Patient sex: M
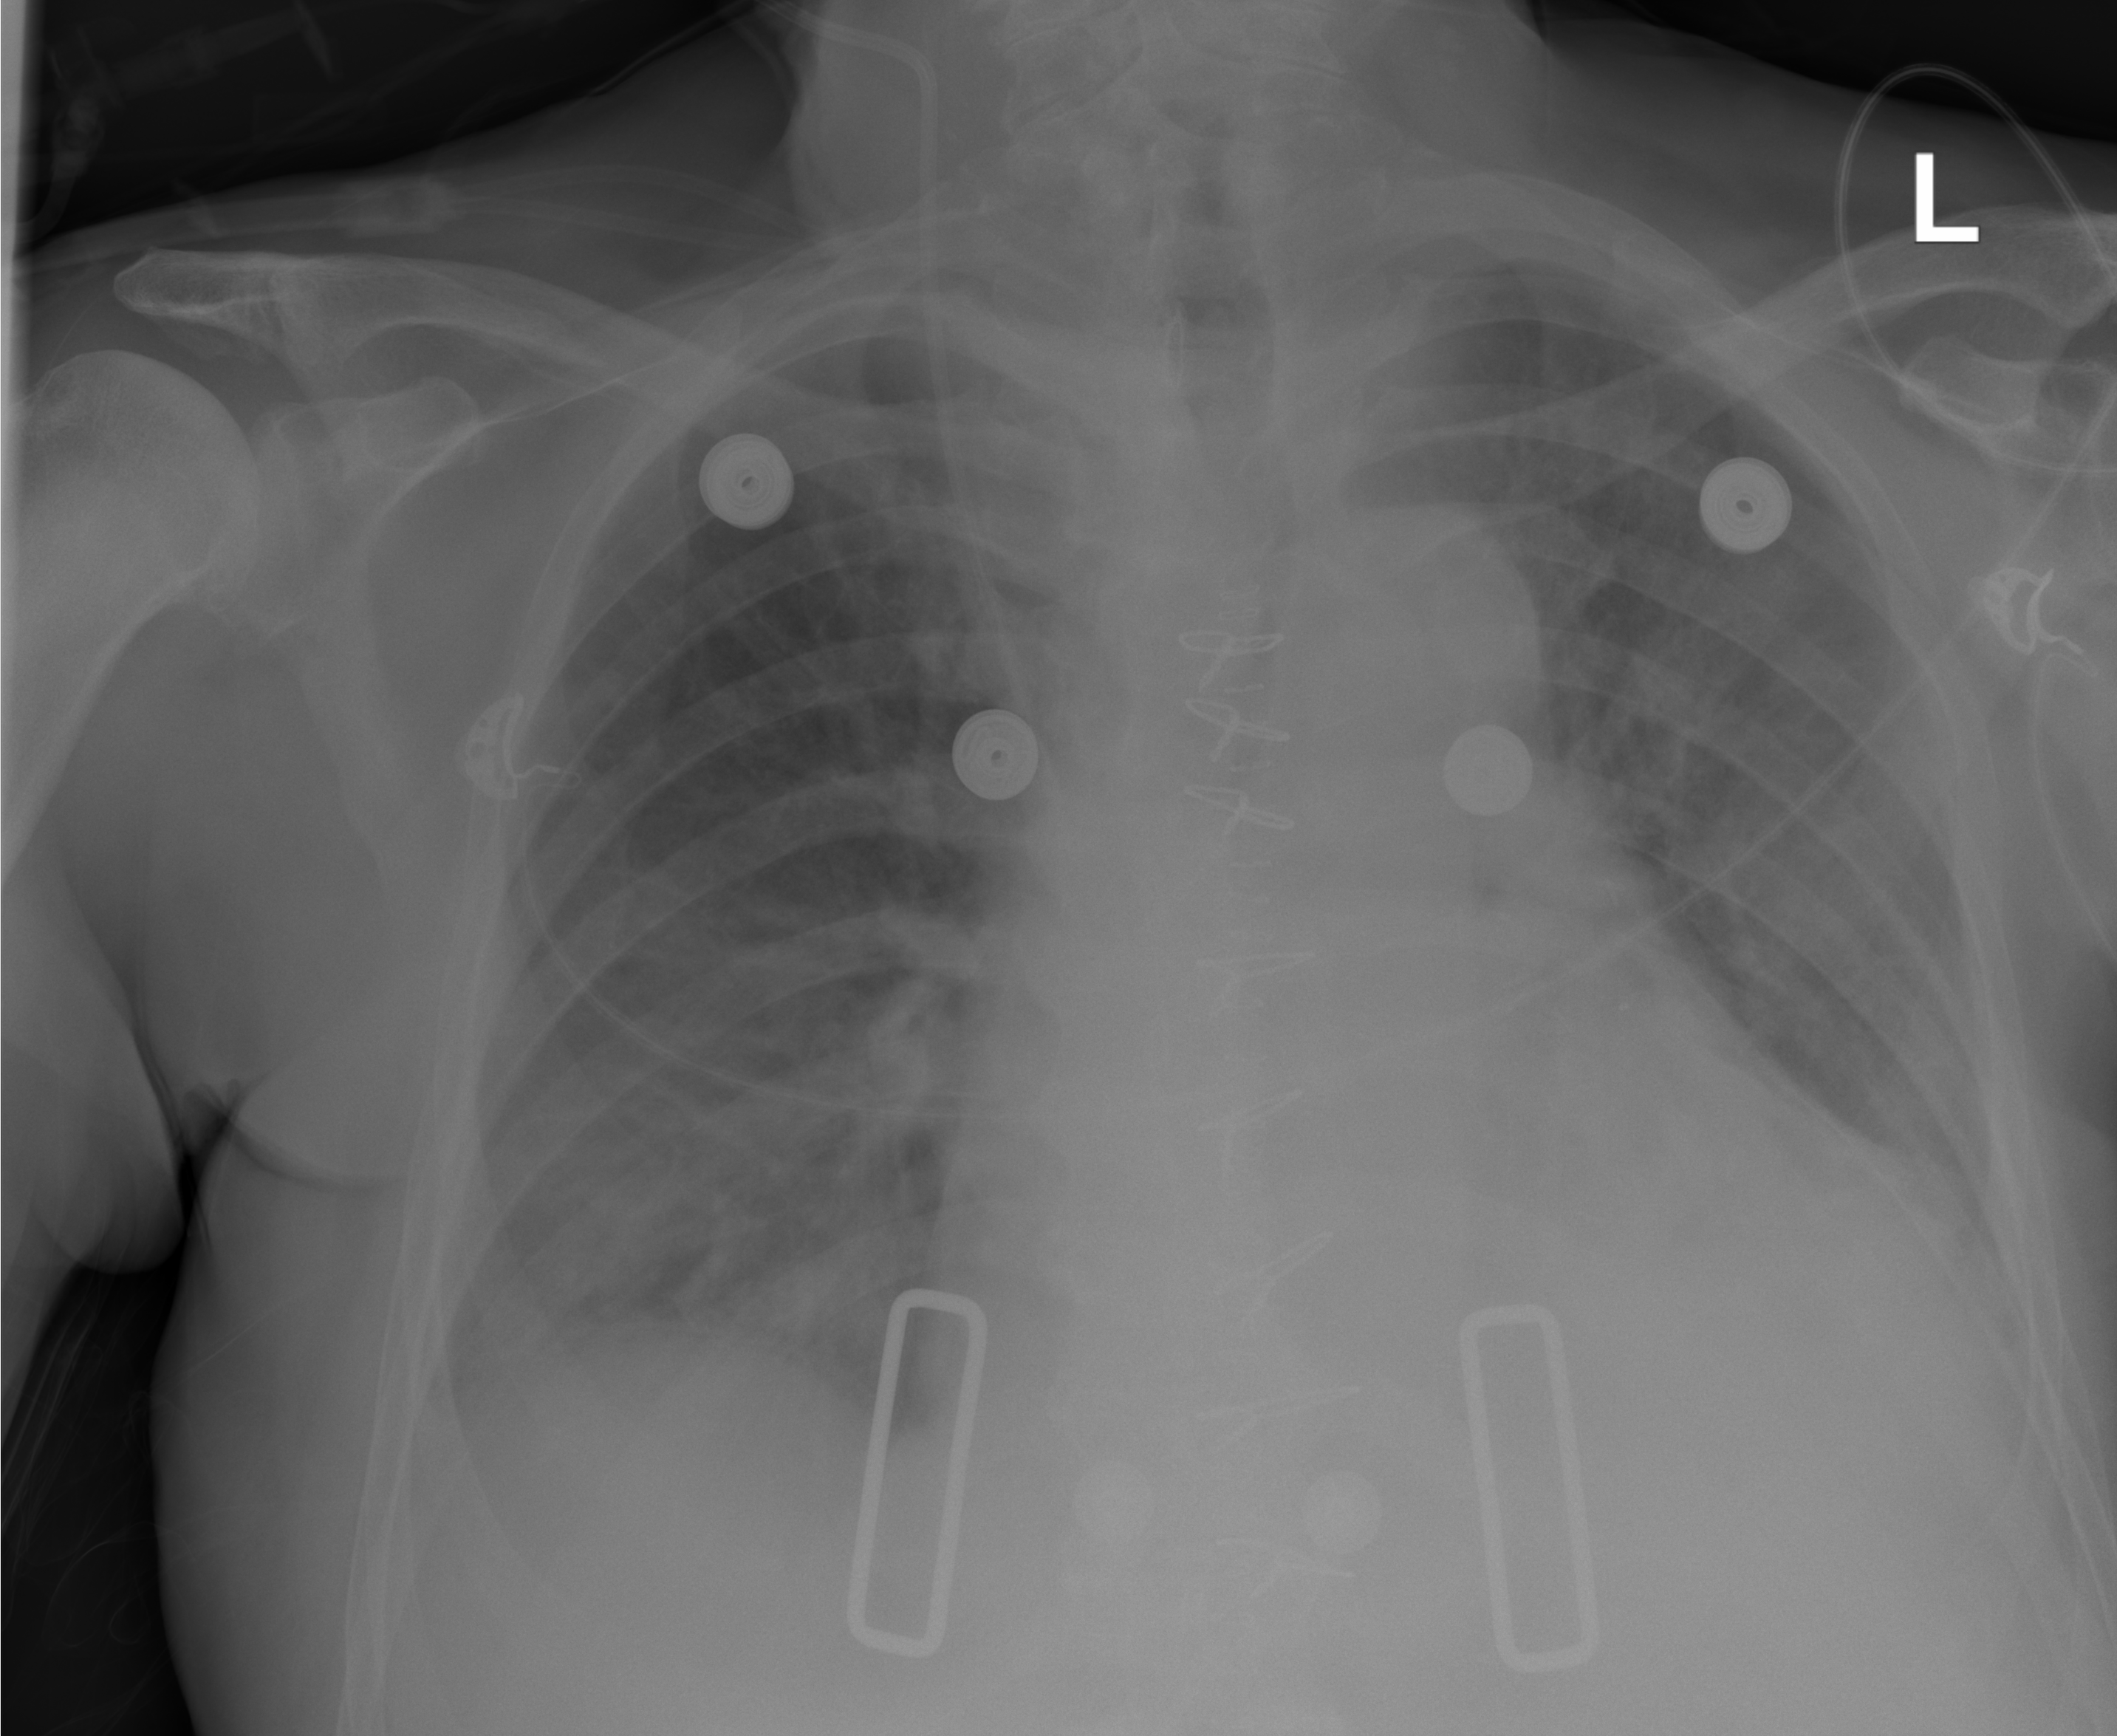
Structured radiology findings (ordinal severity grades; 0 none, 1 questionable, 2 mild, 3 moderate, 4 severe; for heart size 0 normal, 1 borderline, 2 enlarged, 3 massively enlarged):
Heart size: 3
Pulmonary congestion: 2
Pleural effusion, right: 2
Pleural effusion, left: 2
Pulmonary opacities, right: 2
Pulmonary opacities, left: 0
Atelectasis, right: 2
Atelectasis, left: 2